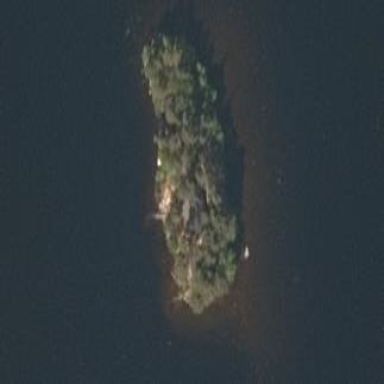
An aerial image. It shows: Islet surrounded by woodland.